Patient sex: M
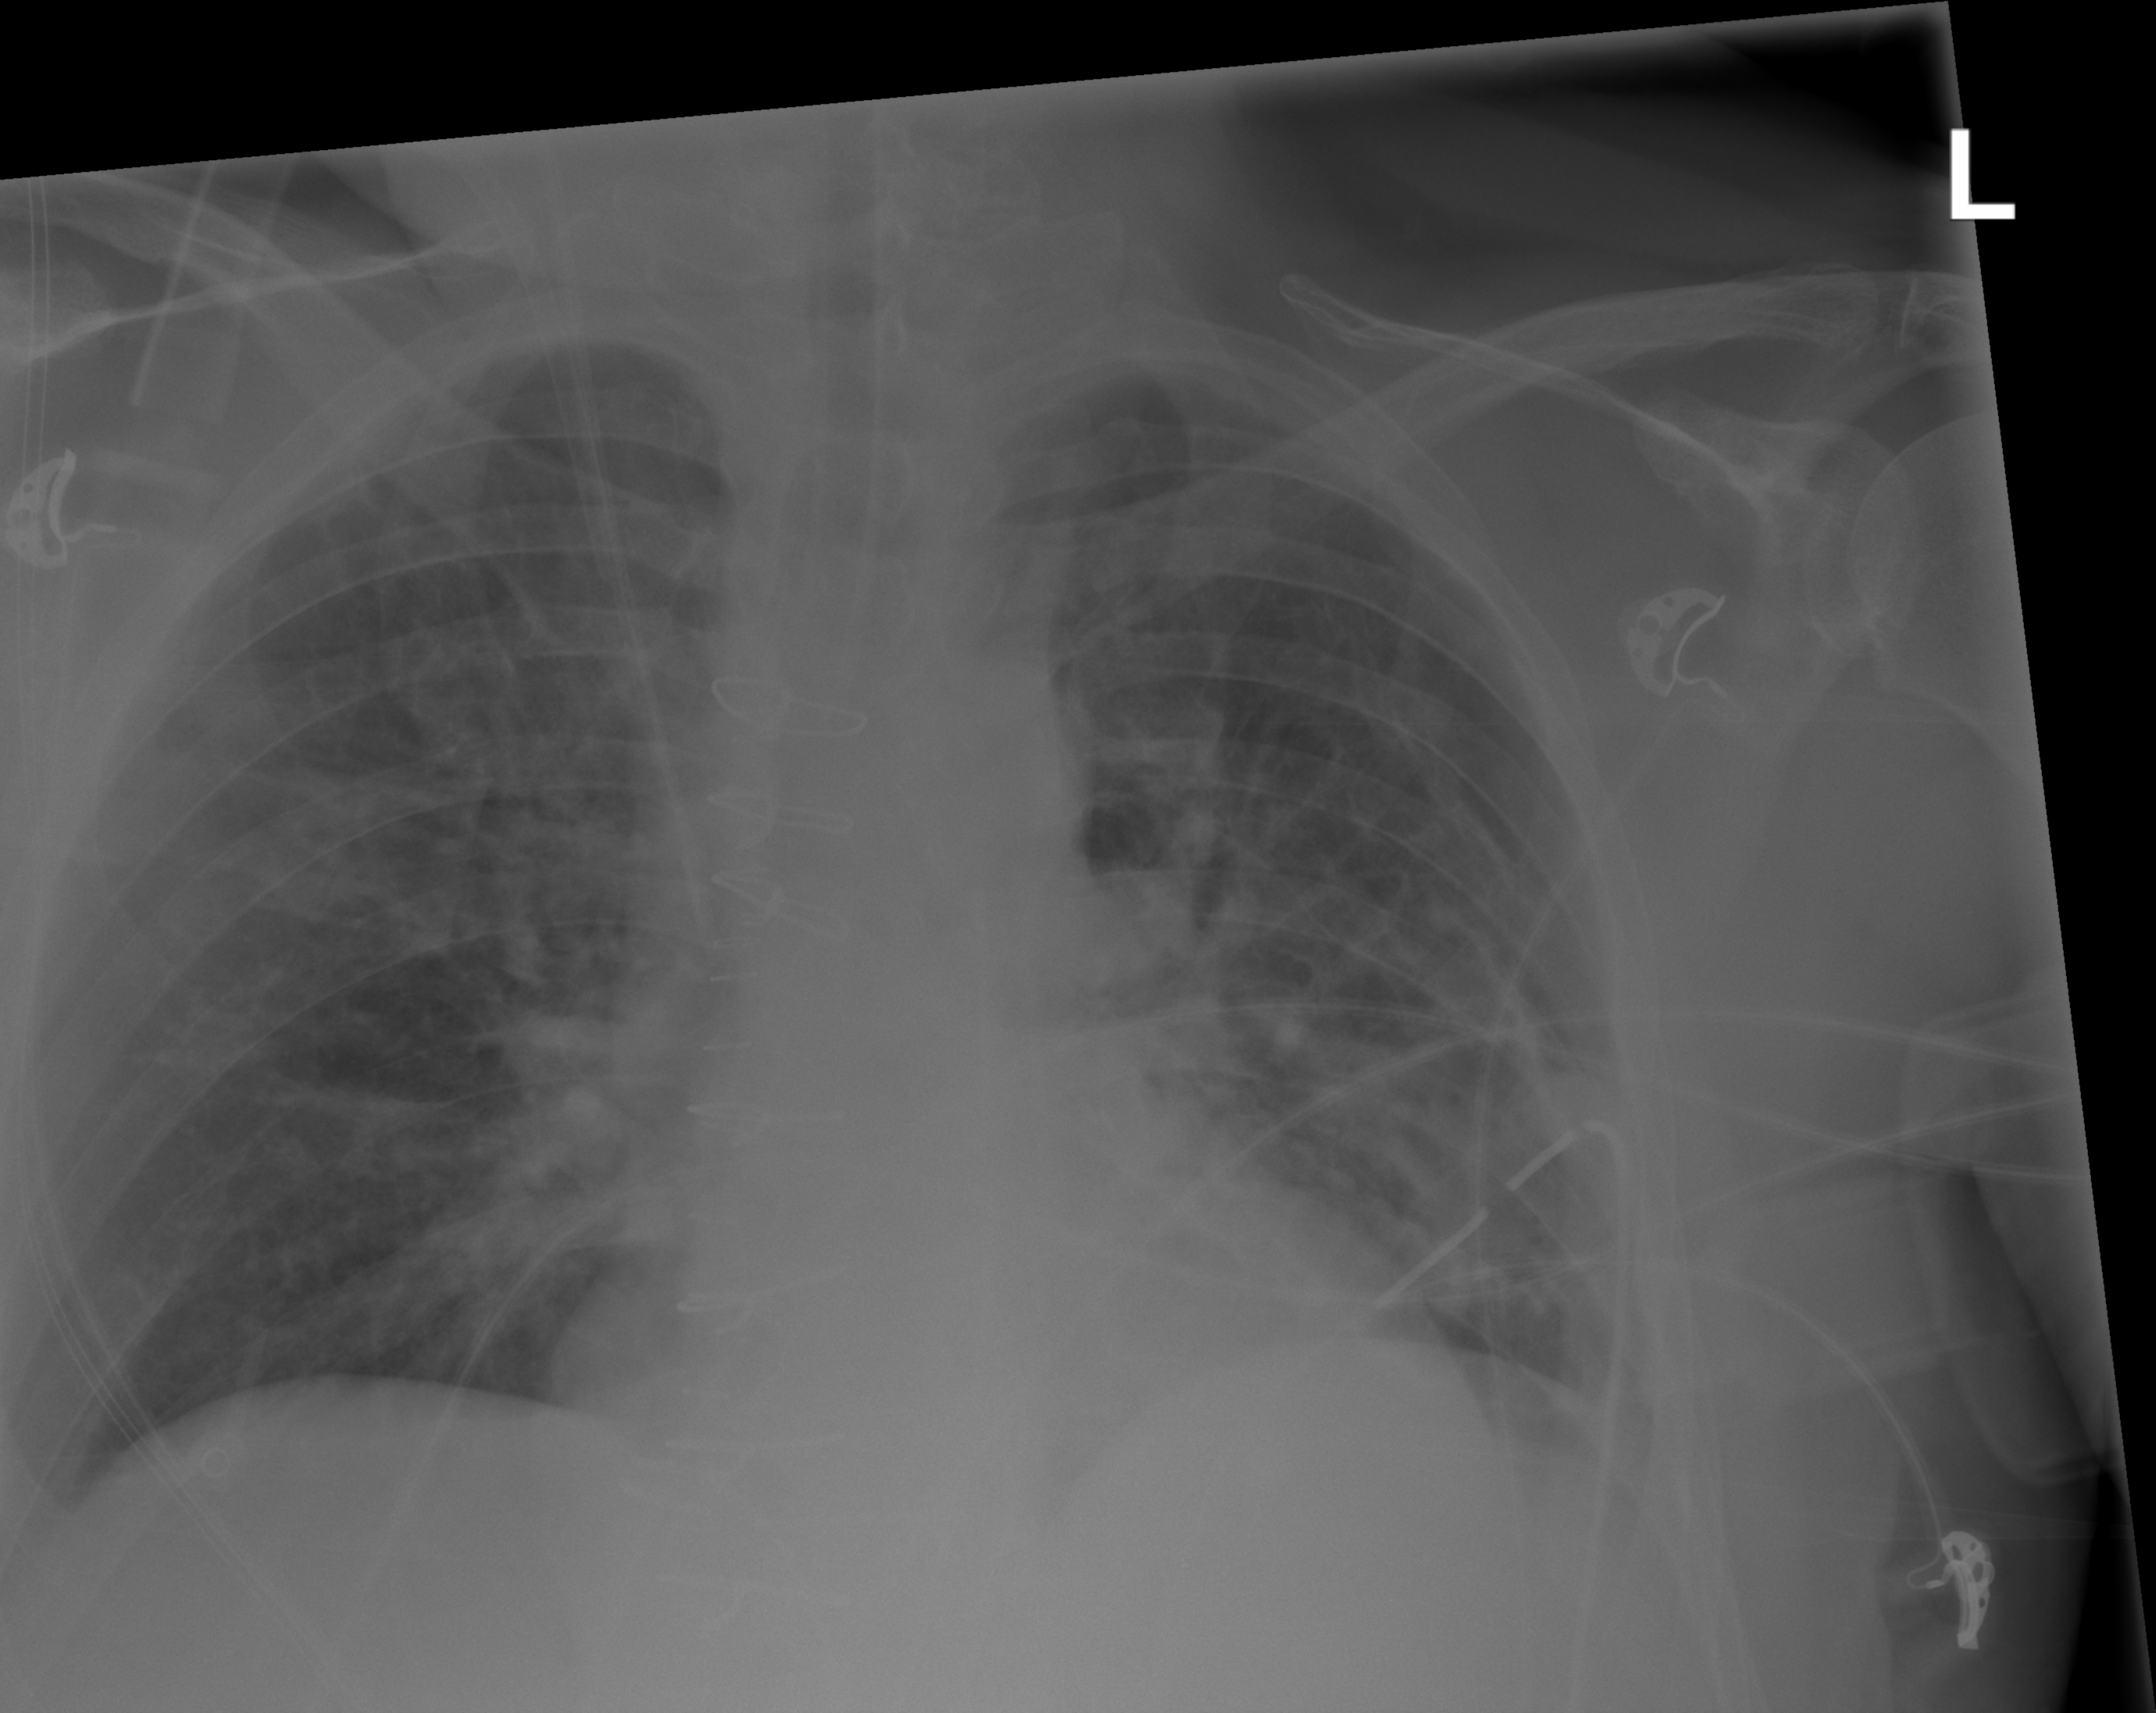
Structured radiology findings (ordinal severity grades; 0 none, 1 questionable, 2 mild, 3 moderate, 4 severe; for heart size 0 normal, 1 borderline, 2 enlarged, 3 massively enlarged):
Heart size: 2
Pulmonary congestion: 2
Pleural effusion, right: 0
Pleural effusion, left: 1
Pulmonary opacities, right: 2
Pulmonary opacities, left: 2
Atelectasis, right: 0
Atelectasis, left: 2